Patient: sex F, age 44
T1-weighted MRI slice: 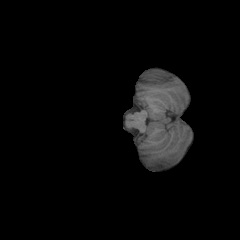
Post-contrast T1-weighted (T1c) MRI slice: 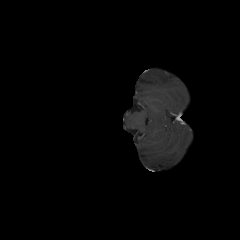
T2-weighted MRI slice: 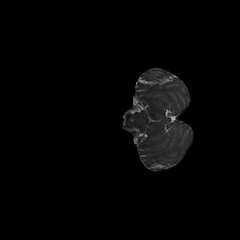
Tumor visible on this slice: no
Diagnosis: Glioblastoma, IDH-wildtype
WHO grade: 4